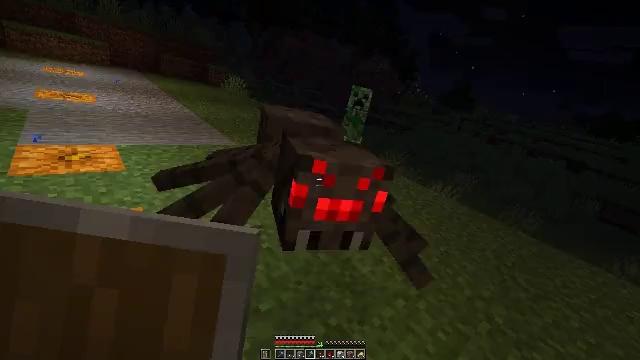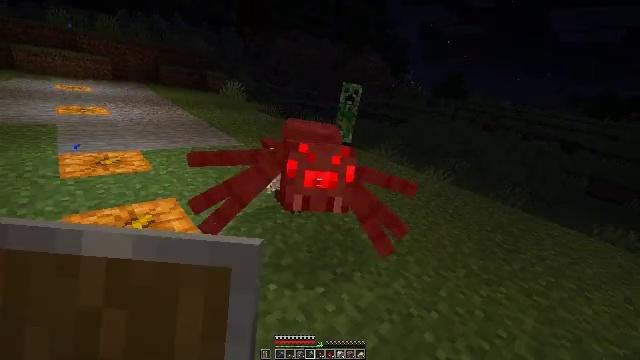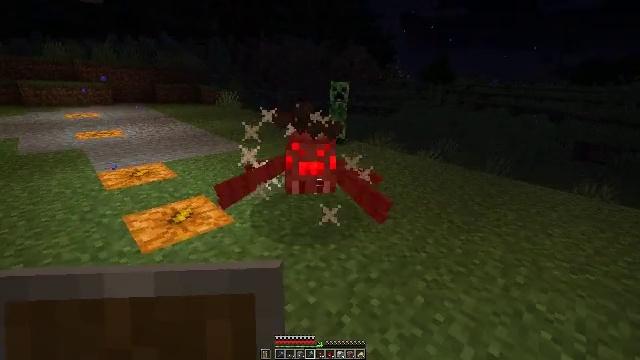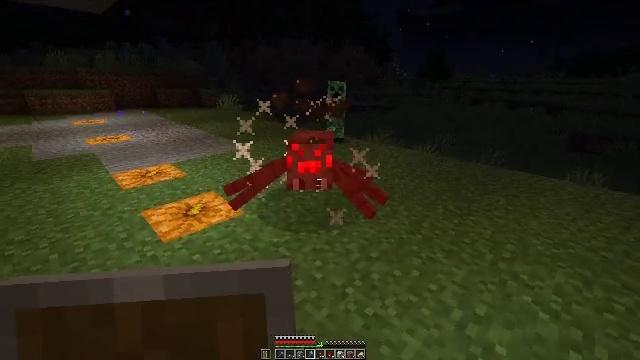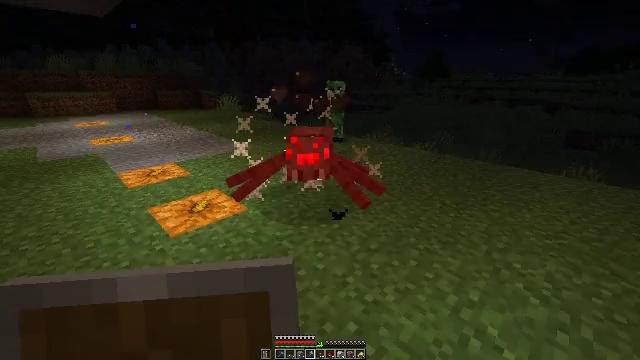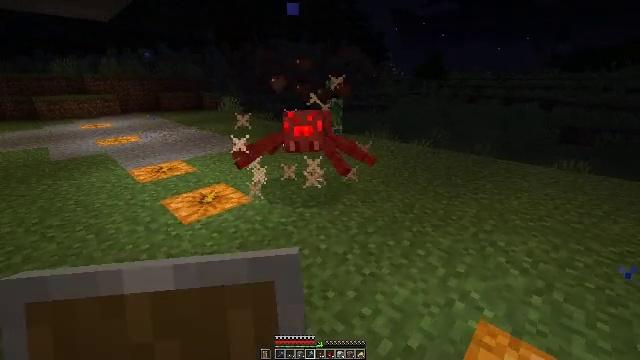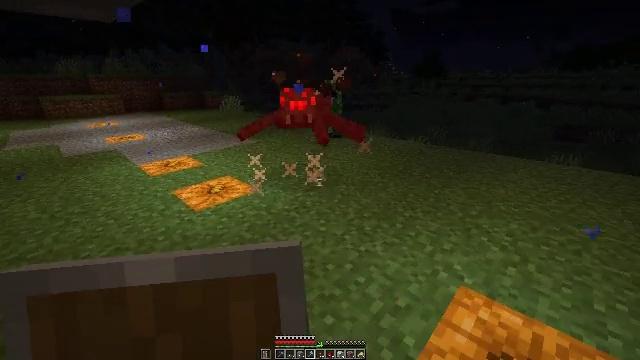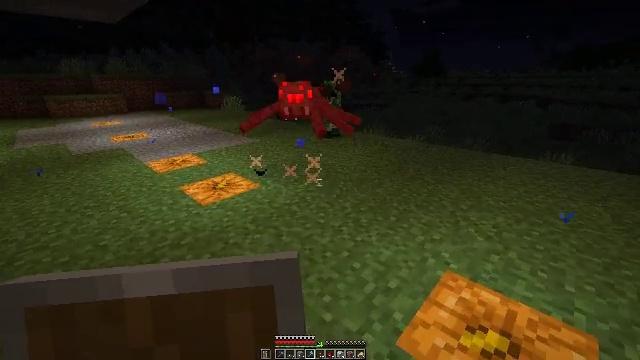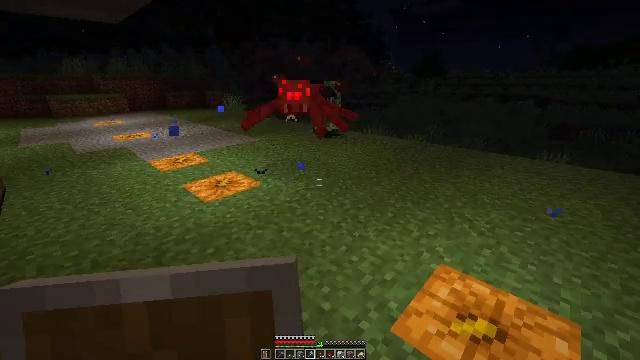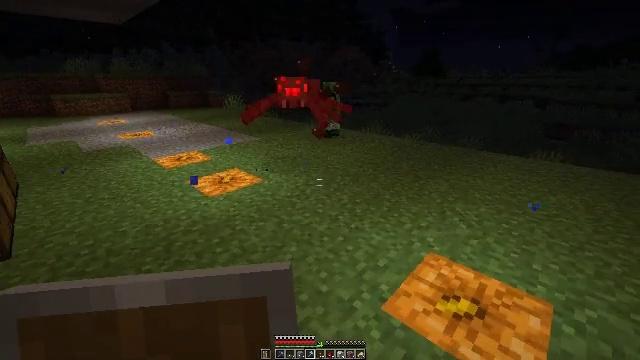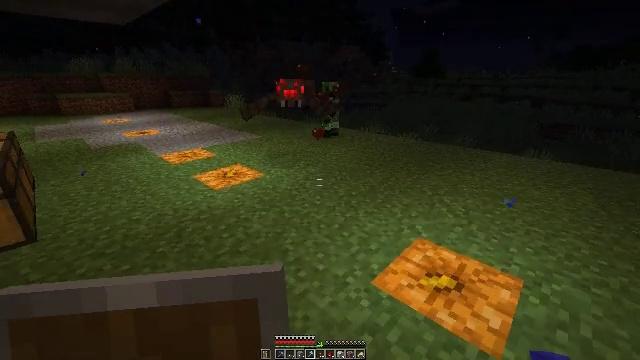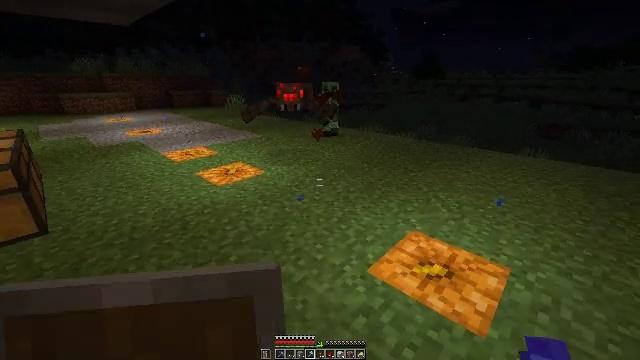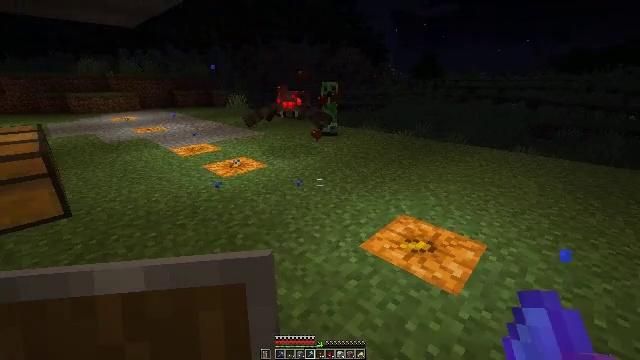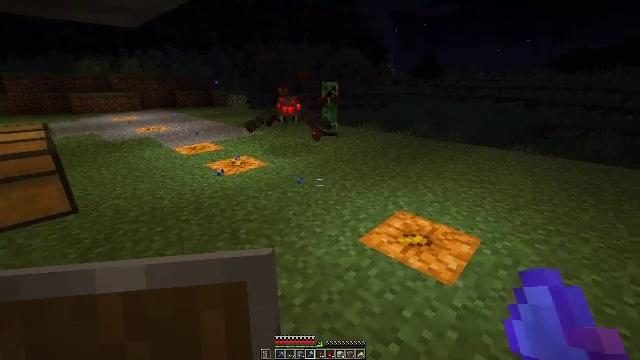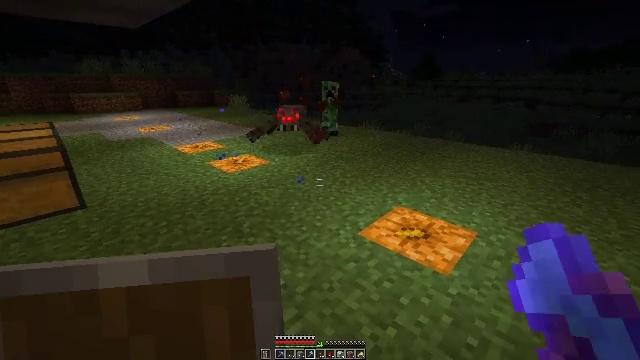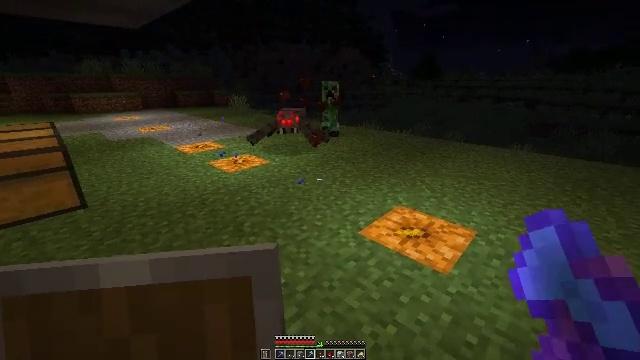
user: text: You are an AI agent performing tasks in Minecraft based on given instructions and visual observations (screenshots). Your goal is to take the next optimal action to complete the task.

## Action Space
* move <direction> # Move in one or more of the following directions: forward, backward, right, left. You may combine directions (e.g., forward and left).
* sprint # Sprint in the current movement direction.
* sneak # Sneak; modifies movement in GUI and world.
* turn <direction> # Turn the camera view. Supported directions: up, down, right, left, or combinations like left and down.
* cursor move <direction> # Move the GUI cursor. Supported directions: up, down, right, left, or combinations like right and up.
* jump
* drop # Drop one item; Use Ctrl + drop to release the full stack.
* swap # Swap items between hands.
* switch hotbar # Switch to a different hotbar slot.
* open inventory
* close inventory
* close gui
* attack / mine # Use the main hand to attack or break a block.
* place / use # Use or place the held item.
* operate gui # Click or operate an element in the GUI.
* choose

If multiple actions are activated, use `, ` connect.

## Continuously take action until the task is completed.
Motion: motion action
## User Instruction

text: Hunt a spider.
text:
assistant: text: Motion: move back
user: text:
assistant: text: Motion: move back
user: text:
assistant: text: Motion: move back
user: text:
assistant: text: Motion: move back
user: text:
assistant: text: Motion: move back
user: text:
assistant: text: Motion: move back
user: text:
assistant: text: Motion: move back
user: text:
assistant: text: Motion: move back
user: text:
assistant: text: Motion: move back
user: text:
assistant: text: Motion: move back
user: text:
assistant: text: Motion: move back
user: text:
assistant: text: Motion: move back
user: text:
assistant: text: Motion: no_op
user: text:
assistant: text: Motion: no_op
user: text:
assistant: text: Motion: no_op
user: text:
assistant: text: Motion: no_op
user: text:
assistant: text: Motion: no_op
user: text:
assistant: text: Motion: move back
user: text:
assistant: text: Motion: move back
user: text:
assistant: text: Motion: move back
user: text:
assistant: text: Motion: move back
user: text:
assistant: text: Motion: move back
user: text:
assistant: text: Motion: move back
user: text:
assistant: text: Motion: move back
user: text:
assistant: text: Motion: move back
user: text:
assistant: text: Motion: move back
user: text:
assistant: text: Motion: move back
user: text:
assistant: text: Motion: move back
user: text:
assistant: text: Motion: move back
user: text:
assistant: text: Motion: move back